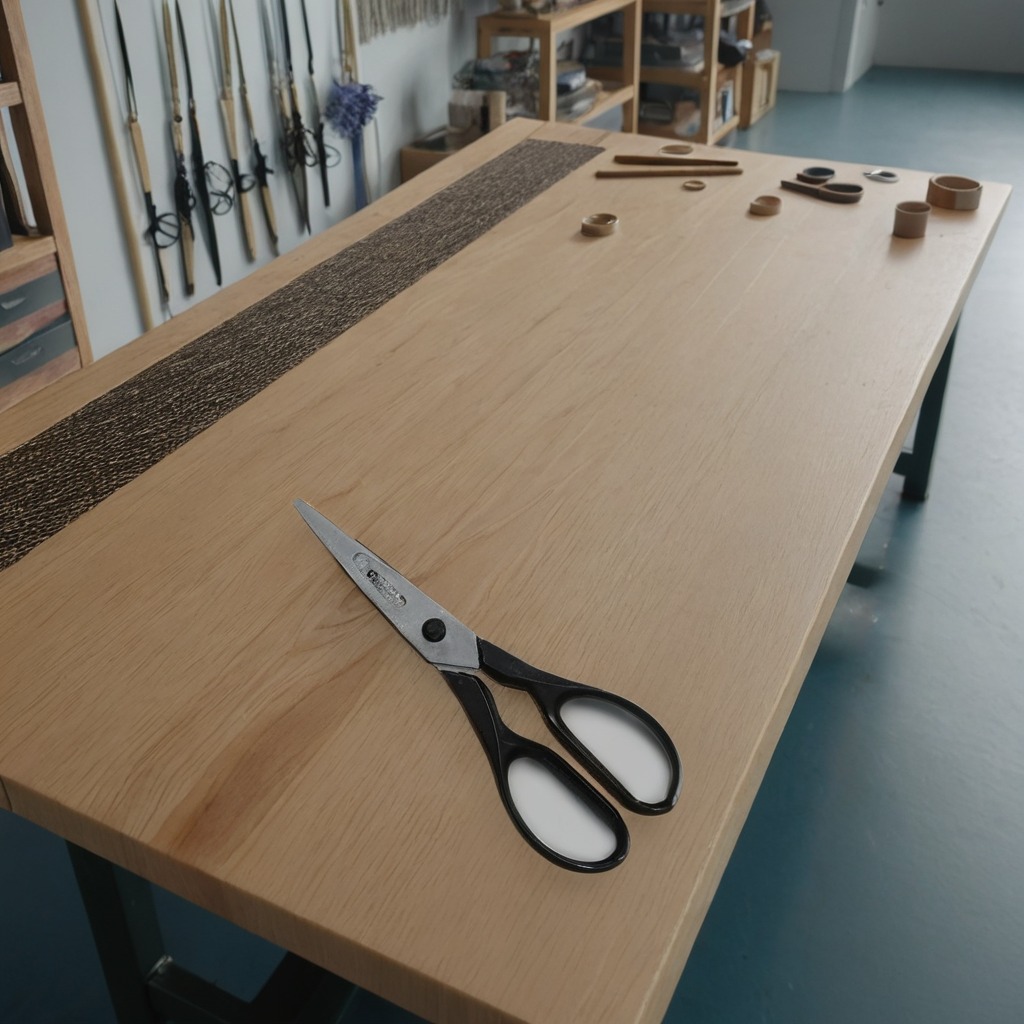
A scissor lies on the workbench inside a coastal fishing gear workshop.